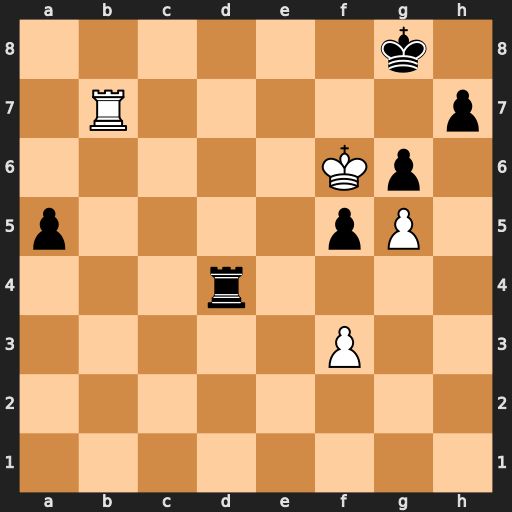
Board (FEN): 6k1/1R5p/5Kp1/p4pP1/3r4/5P2/8/8
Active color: w
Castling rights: -
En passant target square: -
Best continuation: Rb8+ Rd8 Rxd8#